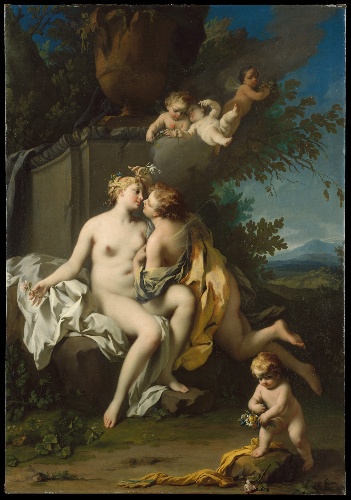
Title: Flora and Zephyr
Artist: Jacopo Amigoni
Artist bio: Italian, Venice 1682–1752 Madrid
Date: 1730s
Object type: Painting
Classification: Paintings
Medium: Oil on canvas
Dimensions: 84 x 58 in. (213.4 x 147.3 cm)
Department: European Paintings
Credit line: Purchase, Rudolph and Lentilhon G. von Fluegge Foundation Inc. Gift, 1985
Accession year: 1985
Repository: Metropolitan Museum of Art, New York, NY
Tags: Goddess|Putti|Flowers|Landscapes